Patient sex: M
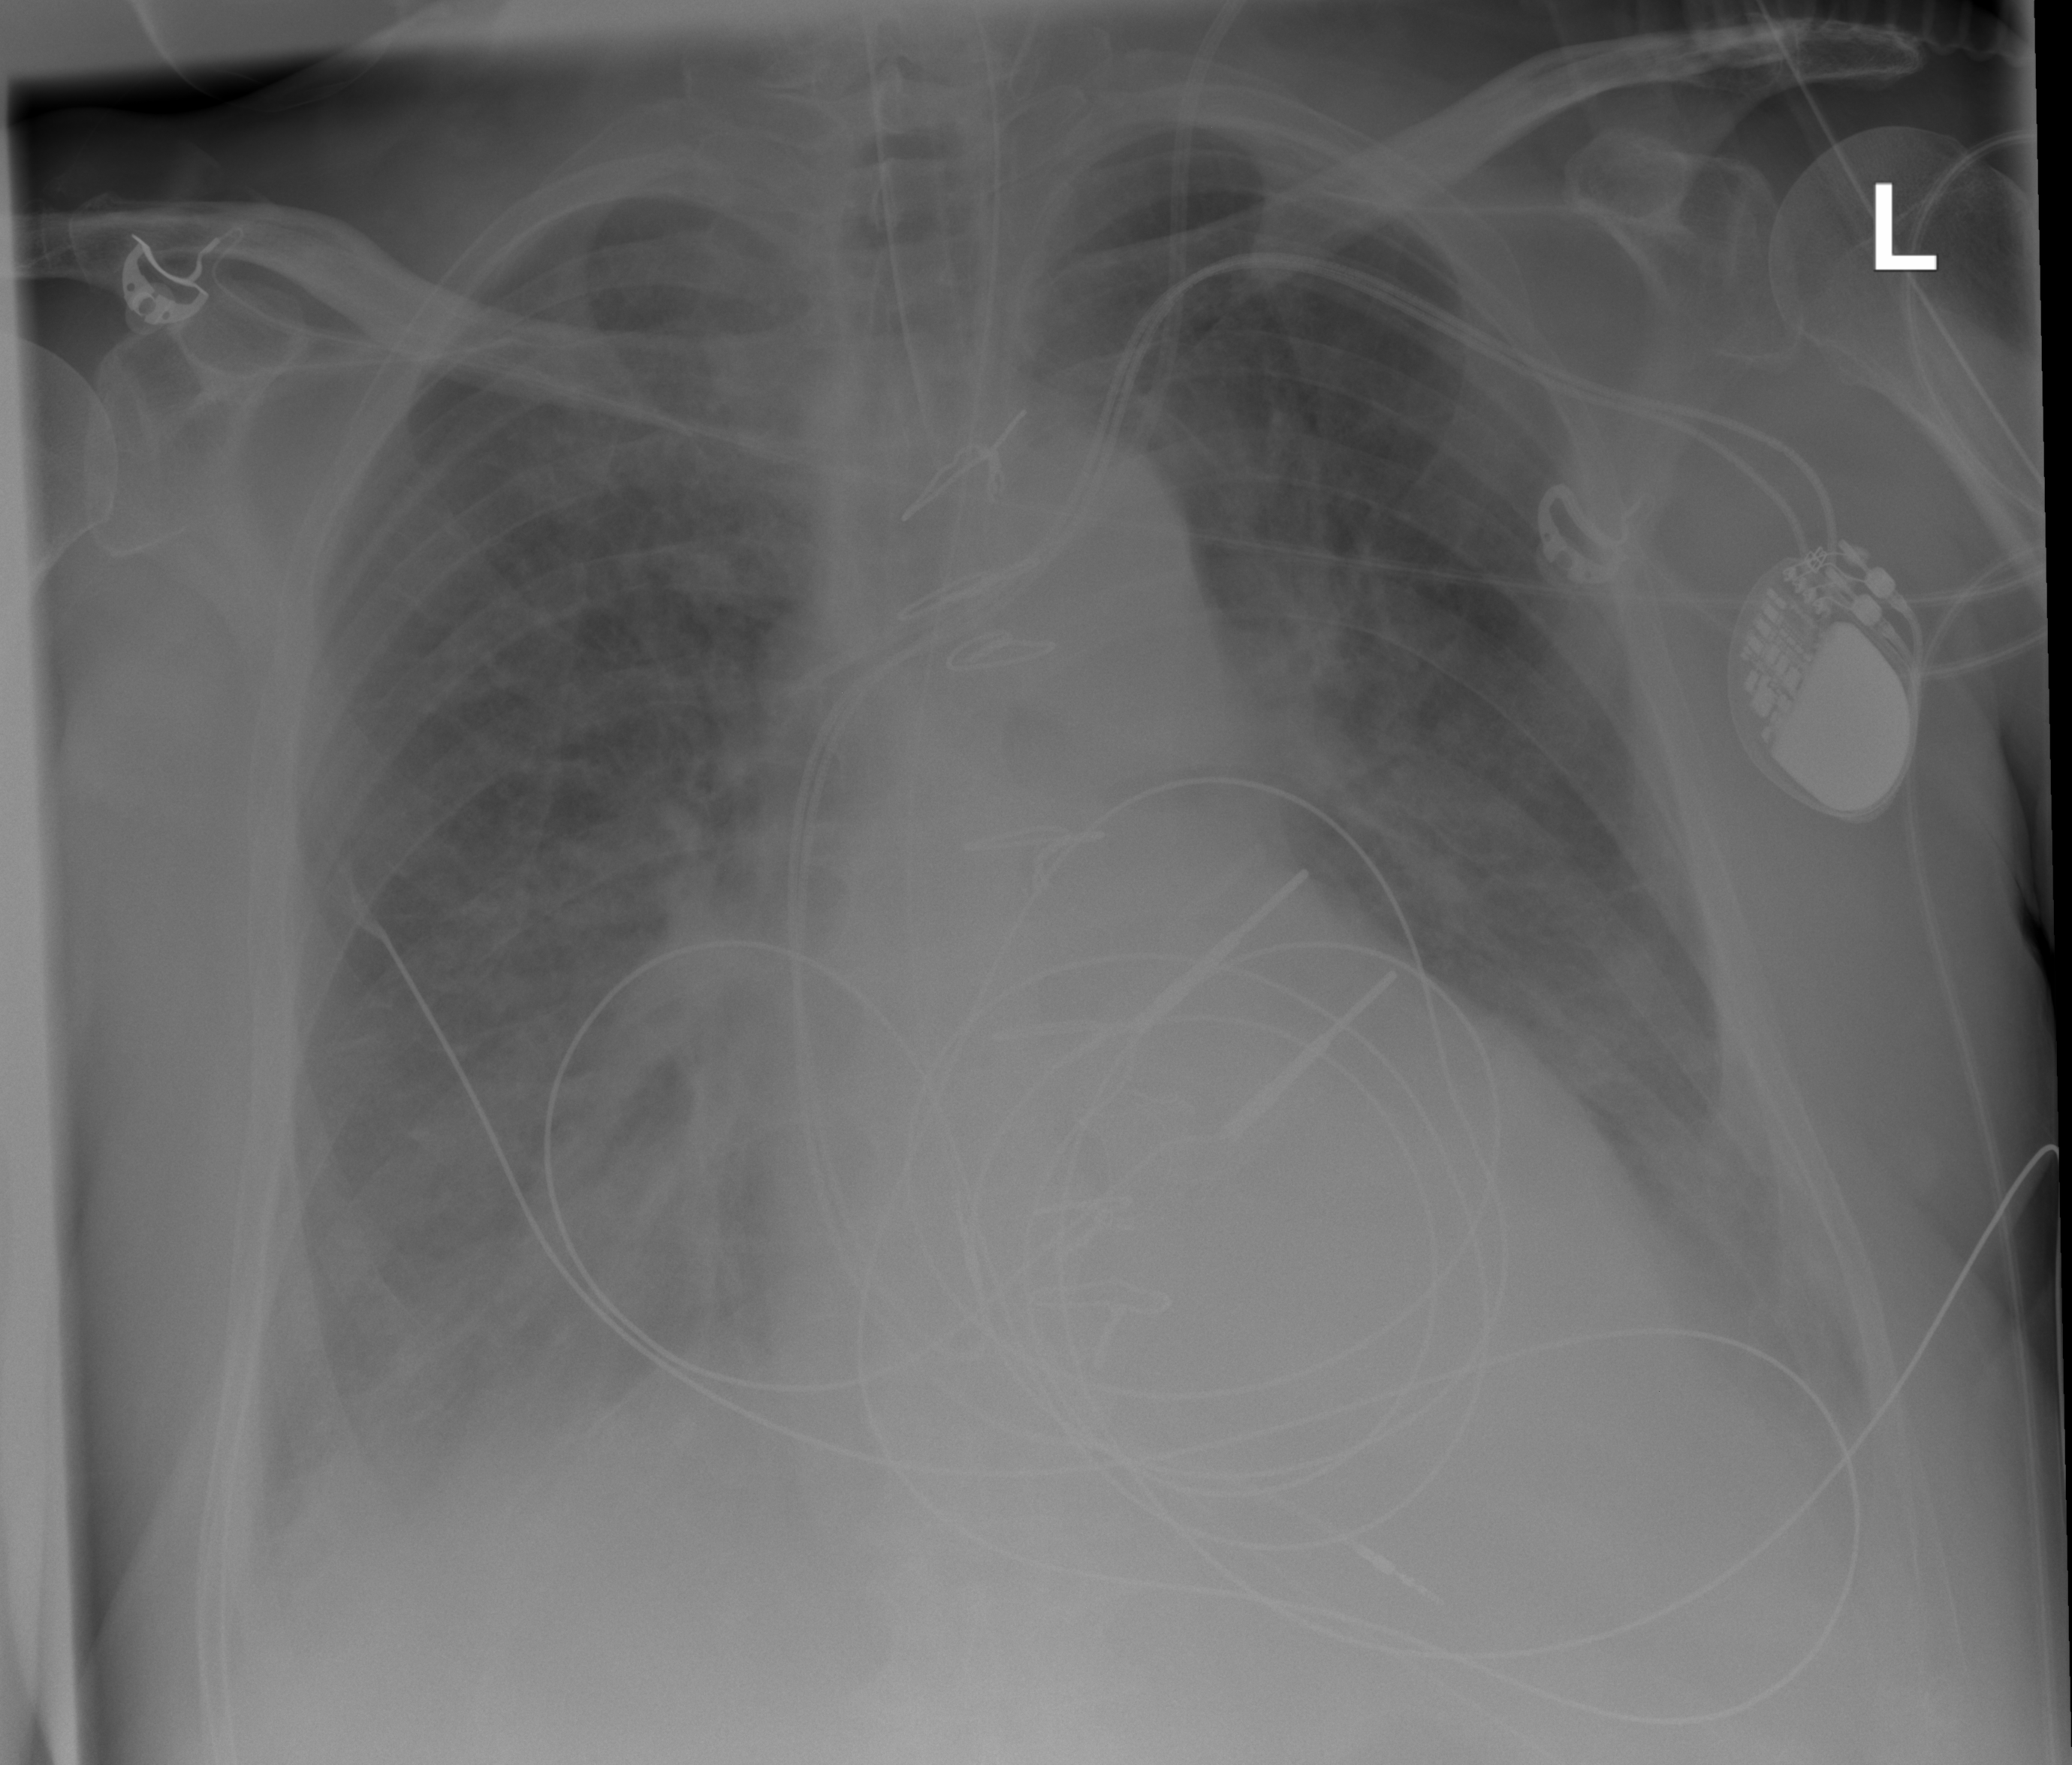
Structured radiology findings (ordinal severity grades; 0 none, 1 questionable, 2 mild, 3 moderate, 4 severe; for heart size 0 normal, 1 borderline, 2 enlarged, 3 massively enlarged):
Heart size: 2
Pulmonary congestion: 2
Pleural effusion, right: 2
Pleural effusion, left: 2
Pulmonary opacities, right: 2
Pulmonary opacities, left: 0
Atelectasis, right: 2
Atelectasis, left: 2